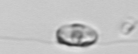
Label: flagellate